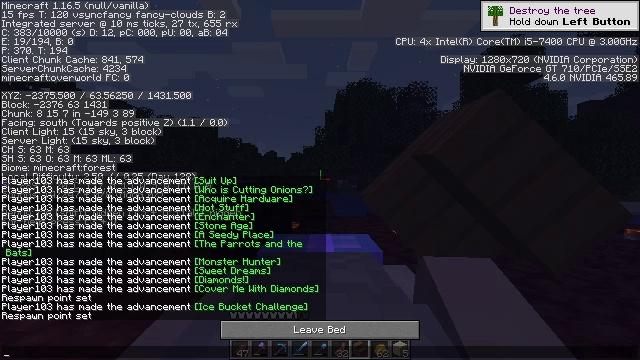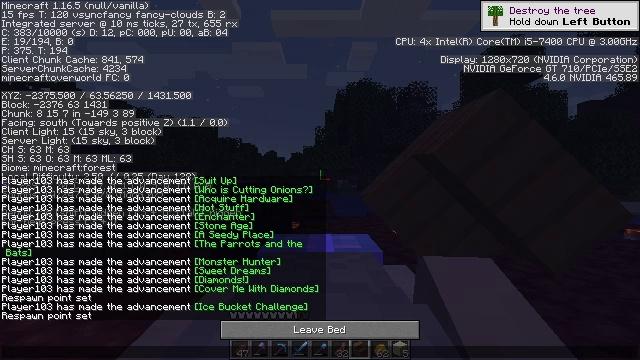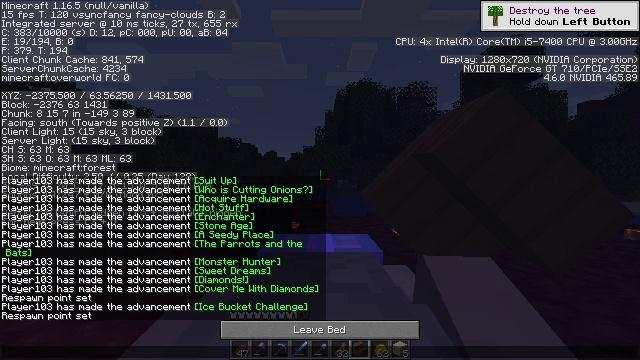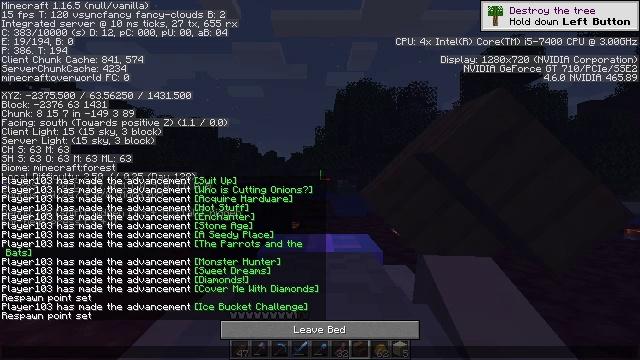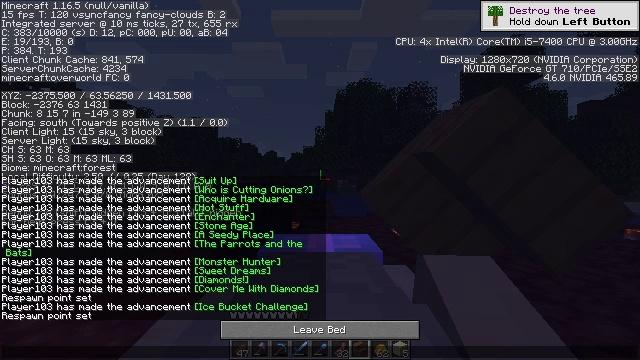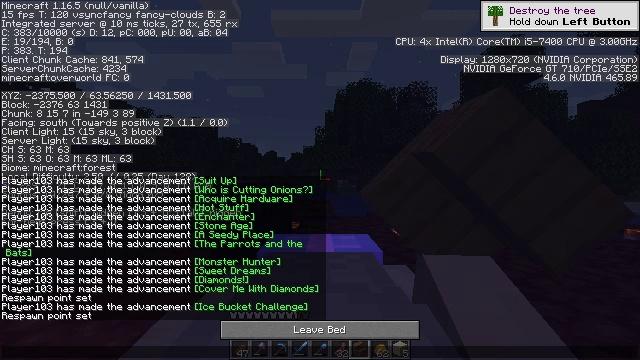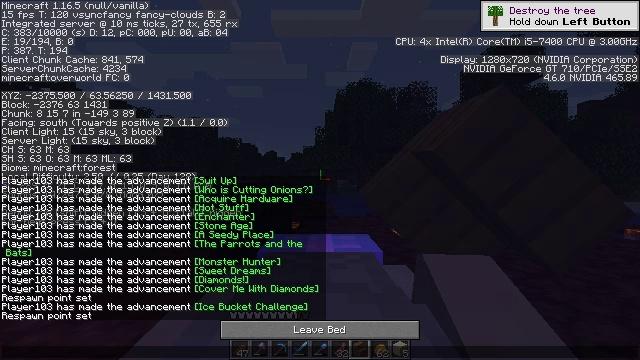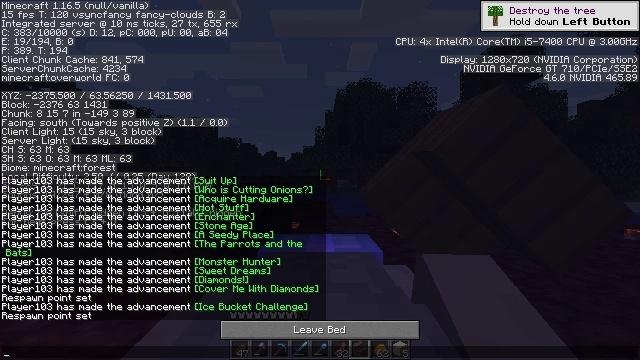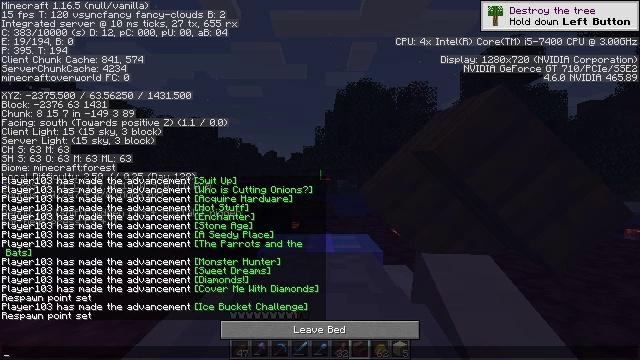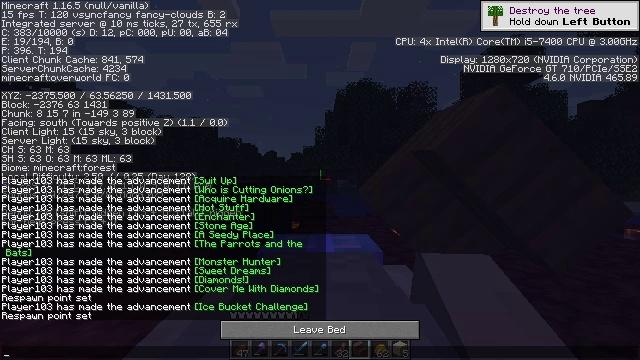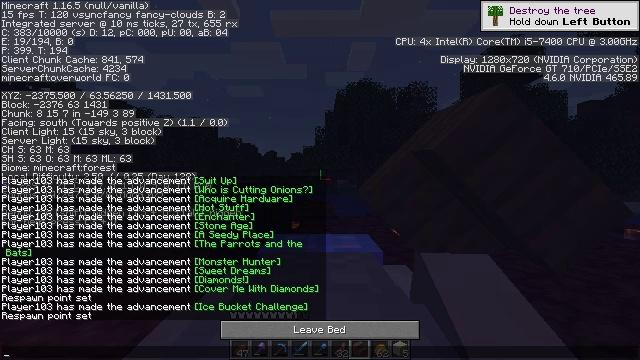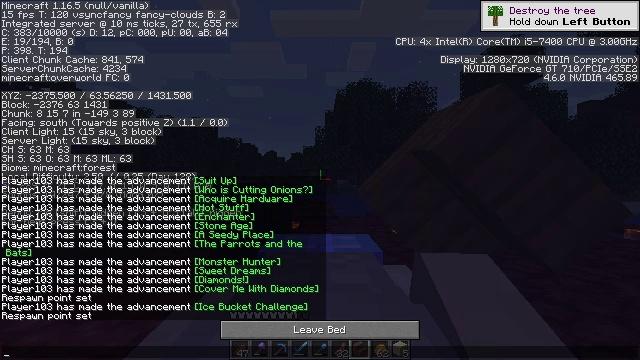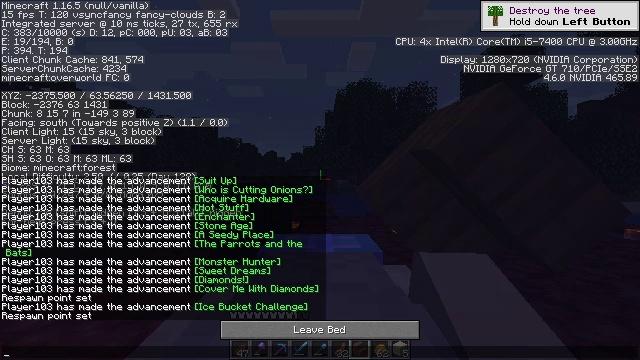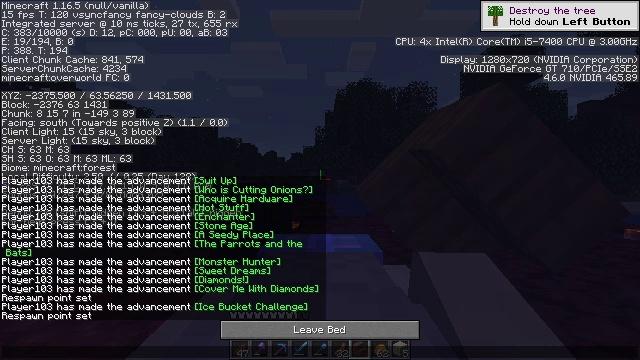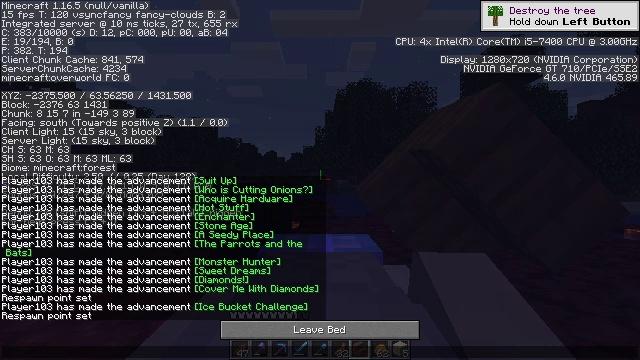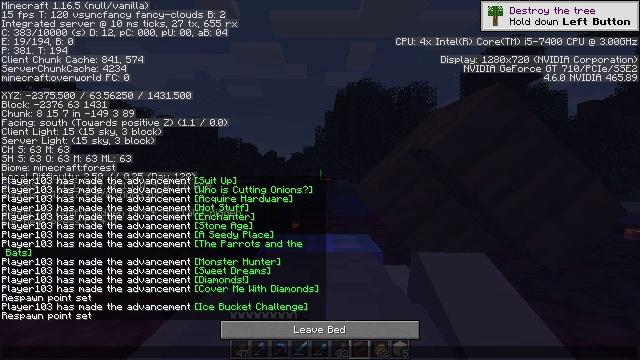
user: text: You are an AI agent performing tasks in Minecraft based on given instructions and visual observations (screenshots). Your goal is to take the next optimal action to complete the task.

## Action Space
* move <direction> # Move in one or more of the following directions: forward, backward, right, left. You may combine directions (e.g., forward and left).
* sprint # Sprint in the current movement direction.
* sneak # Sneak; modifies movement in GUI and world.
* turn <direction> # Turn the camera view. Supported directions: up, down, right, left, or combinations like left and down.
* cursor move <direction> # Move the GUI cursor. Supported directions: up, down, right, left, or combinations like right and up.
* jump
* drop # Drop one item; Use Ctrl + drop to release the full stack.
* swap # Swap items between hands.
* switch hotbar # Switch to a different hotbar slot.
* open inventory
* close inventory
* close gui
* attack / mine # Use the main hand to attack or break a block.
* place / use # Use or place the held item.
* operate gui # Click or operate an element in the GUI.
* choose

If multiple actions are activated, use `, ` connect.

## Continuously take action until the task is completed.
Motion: motion action
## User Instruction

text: Remove spruce stairs from the inventory.
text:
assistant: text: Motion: no_op
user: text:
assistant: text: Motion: no_op
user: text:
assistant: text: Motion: no_op
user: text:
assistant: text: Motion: no_op
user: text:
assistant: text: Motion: no_op
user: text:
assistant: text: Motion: no_op
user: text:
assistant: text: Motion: no_op
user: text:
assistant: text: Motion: no_op
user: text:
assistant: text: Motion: no_op
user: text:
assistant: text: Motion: no_op
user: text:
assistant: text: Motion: no_op
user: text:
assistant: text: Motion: no_op
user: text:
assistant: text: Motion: no_op
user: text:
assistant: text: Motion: no_op
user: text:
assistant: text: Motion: no_op
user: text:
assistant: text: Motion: no_op
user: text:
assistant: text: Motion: no_op
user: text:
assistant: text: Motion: no_op
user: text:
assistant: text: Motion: no_op
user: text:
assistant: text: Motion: no_op
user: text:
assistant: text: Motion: no_op
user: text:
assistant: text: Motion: no_op
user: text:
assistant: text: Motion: no_op
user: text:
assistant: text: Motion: no_op
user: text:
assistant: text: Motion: no_op
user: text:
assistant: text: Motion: no_op
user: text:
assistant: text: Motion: no_op
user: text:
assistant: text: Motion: no_op
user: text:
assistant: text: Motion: no_op
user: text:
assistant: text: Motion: no_op